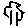
Label: tree